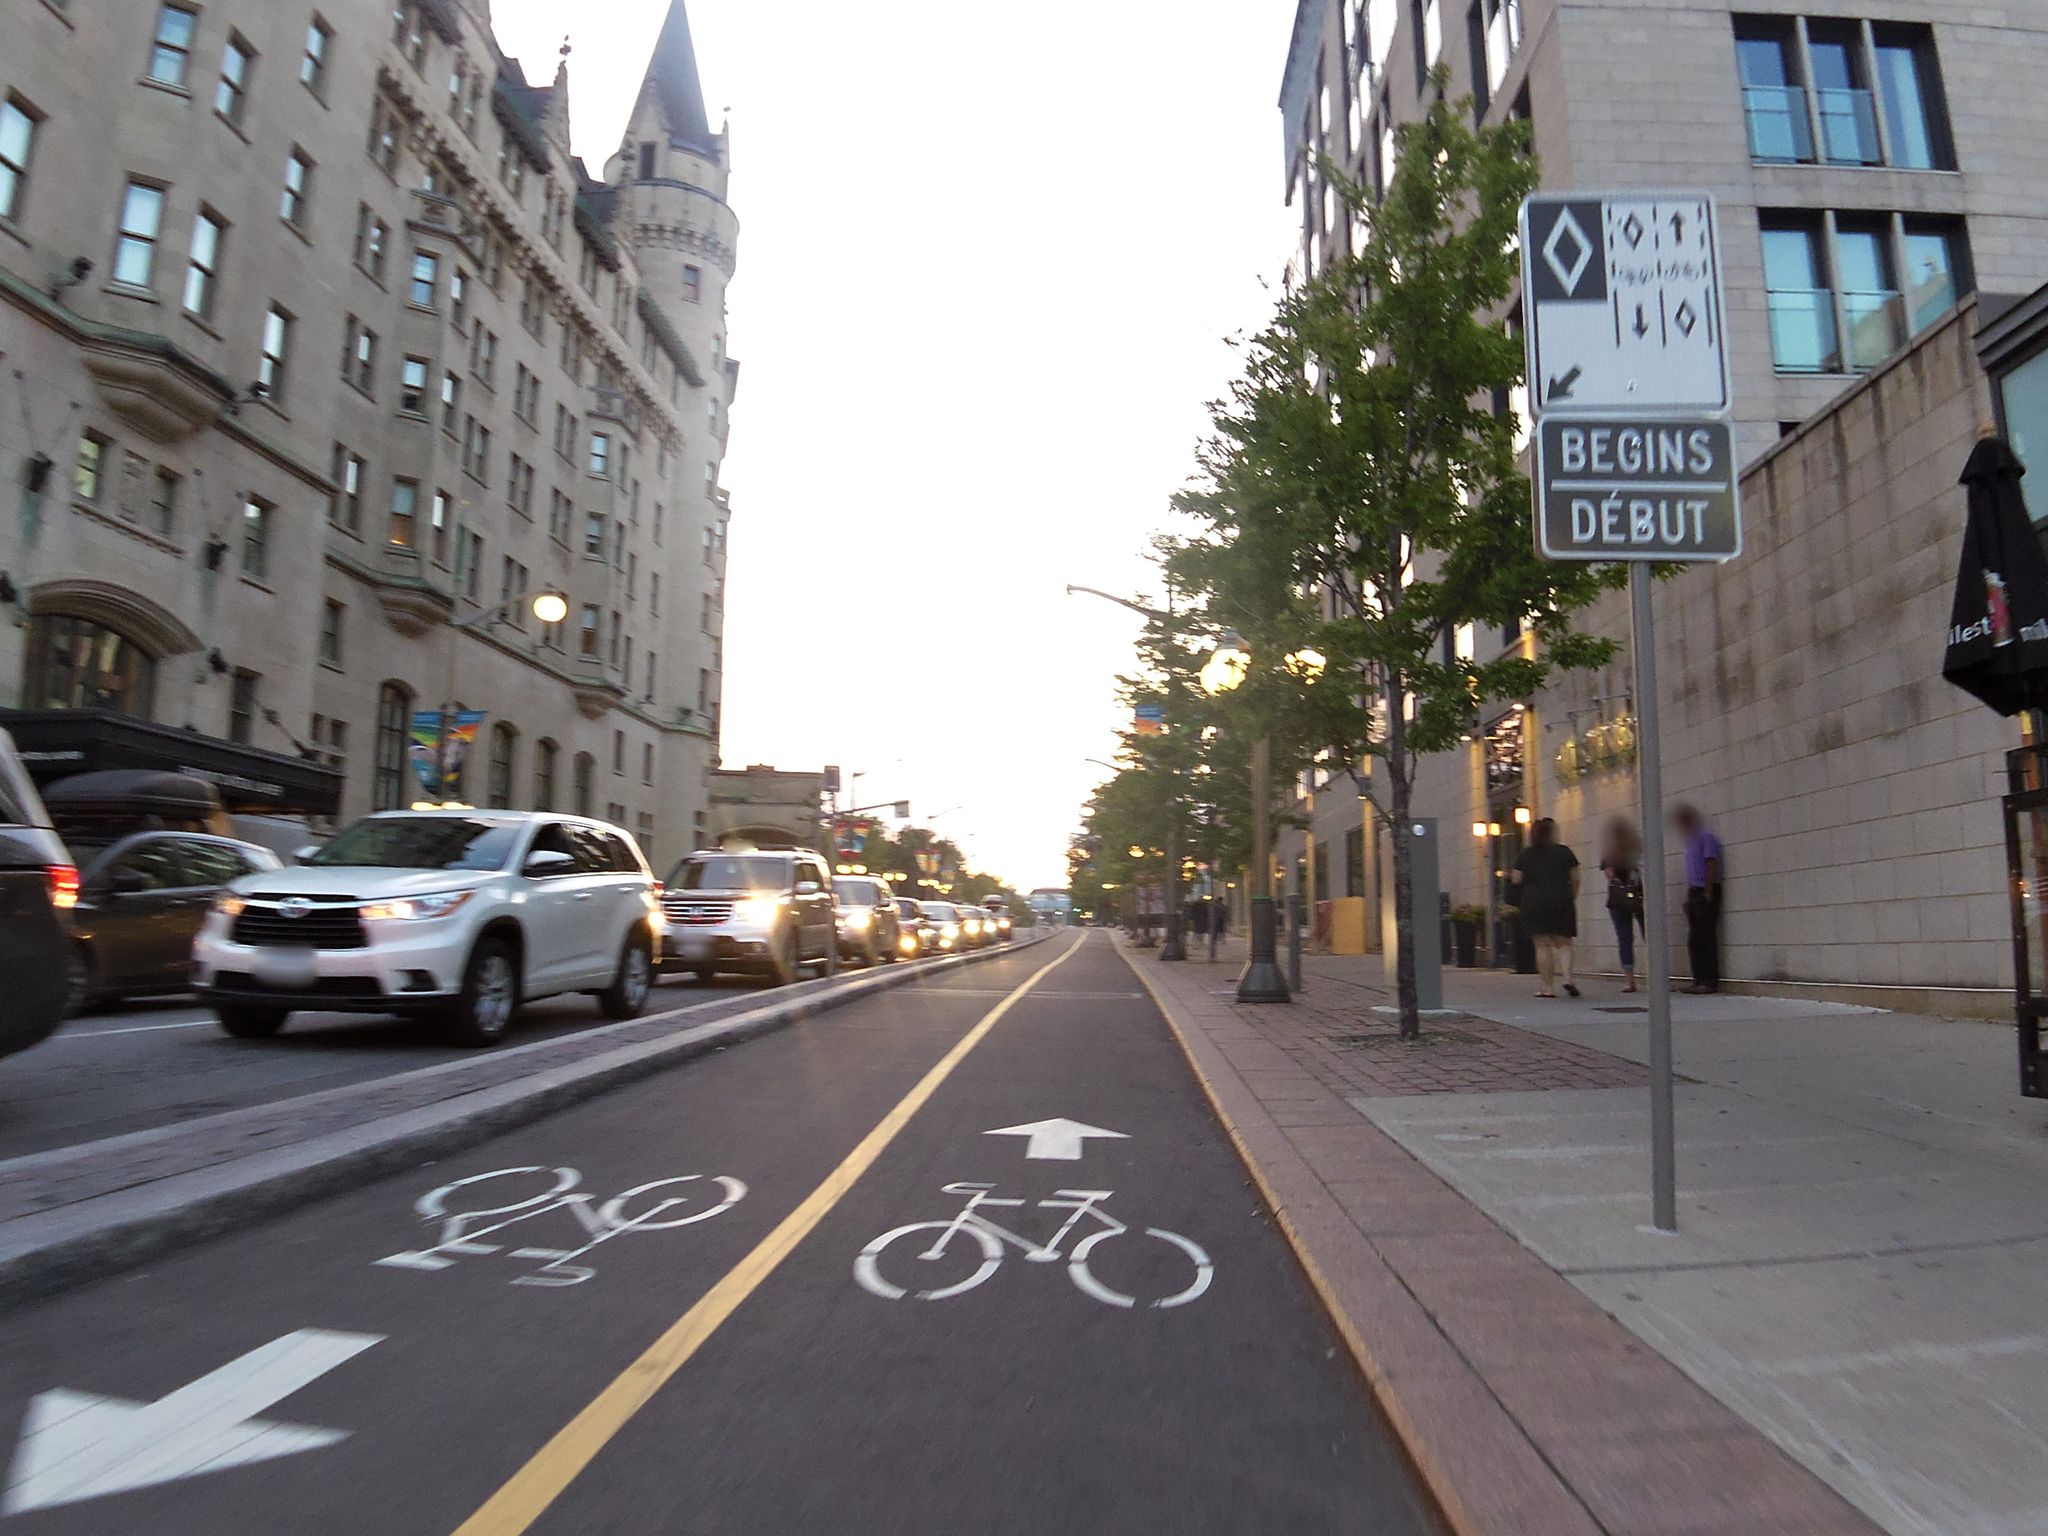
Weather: clear
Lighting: day
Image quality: good
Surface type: cycling surface
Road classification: footway
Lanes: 3
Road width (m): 2
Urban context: urban centre
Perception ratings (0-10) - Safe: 5.91, Lively: 8.82, Beautiful: 7, Boring: 3.38, Depressing: 2.18, Wealthy: 8.84